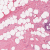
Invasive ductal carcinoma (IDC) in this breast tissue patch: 0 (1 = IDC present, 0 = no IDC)